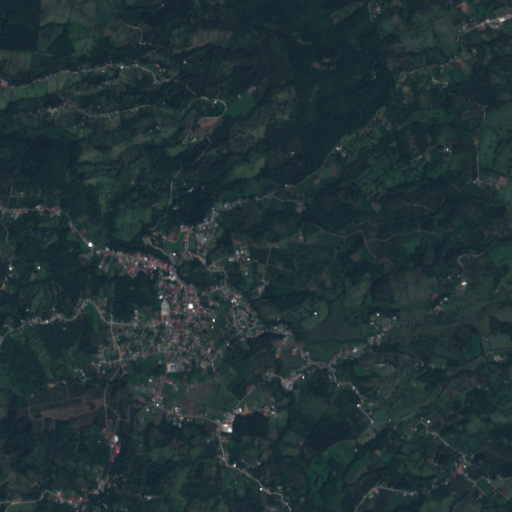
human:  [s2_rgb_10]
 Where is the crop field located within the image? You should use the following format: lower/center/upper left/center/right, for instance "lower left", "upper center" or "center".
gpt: The crop field is located in the right of the image.
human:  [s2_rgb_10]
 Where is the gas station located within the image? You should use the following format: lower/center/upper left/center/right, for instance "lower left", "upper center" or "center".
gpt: The gas station is located in the center left of the image.
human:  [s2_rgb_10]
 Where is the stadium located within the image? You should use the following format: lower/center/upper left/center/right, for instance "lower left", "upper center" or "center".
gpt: The stadium is located in the lower center of the image.
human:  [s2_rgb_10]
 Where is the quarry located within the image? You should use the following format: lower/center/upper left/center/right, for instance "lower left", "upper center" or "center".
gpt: There is no quarry in the image.